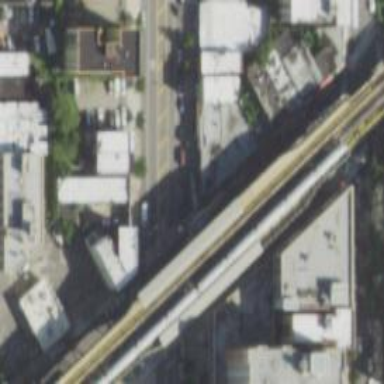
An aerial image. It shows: Bridge connecting railway platform and public transport platform.